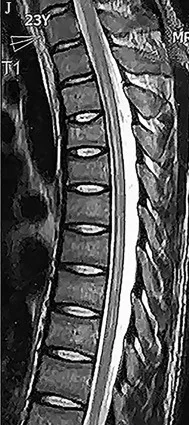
(D) Hyperintensity in the cortical regions of left parietal lobes in MRI FLAIR images 7 years before this episode (Case 1).
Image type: radiology (mri)